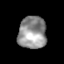
Tissue: skin
Cell type: Epithelial cells
Senescence score: 0.233
Nuclear area (px): 897
Mean DAPI intensity: 146.744